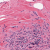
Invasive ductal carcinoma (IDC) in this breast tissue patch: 0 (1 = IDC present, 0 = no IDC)